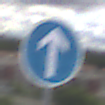
Verkehrszeichen: VorgeschriebeneFahrtrichtungGeradeaus
Umgebung: Outdoor, Suburban
Tageszeit: MorningAfternoon
Wetter: PartlyCloudy
Licht: Natural
Jahreszeit: NotSpecified
Kontrast: LowContrast